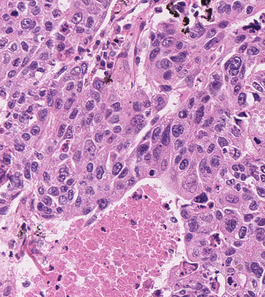
Tumor epithelial tissue: yes
Tumor-associated stroma tissue: no
Normal tissue: no